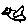
Label: bird